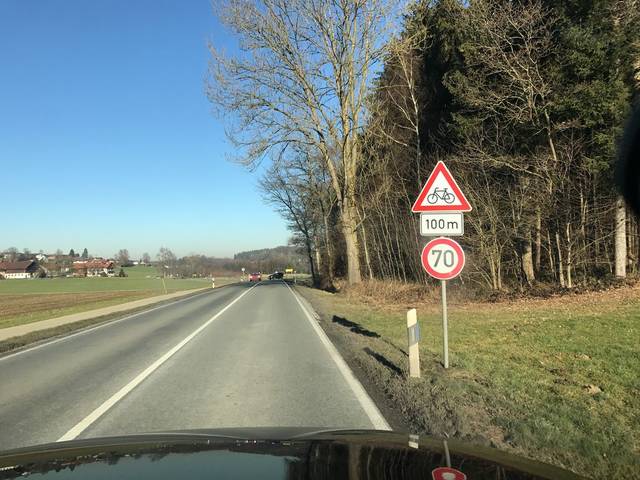
Region: Germany
Coordinates: 47.884, 12.154